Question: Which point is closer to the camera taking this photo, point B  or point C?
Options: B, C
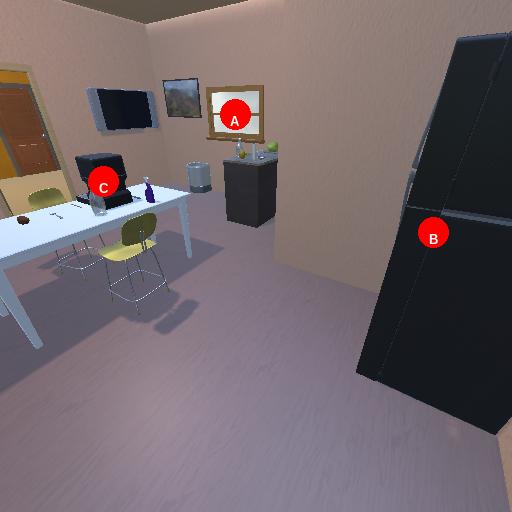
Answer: B